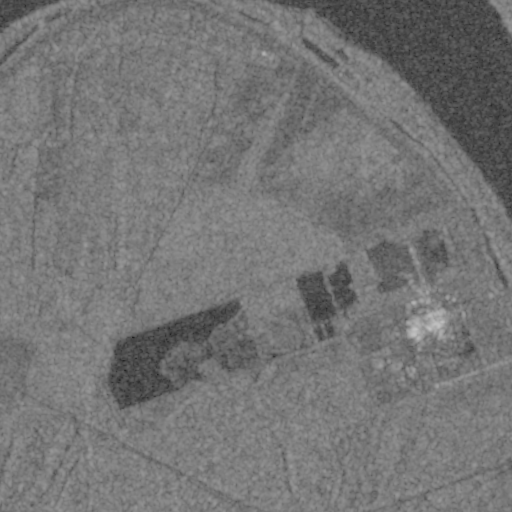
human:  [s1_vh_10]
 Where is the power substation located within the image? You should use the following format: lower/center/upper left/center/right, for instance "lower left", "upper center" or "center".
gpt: The power substation is located in the lower right of the image.
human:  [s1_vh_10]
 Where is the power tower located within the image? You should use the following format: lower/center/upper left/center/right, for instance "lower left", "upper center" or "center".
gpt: The power tower is located in the lower right of the image.
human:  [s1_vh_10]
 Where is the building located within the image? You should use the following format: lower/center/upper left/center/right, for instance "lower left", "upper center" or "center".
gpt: The building is located in the lower right of the image.
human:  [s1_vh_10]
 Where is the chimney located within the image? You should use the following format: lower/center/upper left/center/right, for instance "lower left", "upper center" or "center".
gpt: The chimney is located in the center right of the image.
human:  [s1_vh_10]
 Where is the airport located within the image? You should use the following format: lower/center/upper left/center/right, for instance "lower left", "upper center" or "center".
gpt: There is no airport in the image.

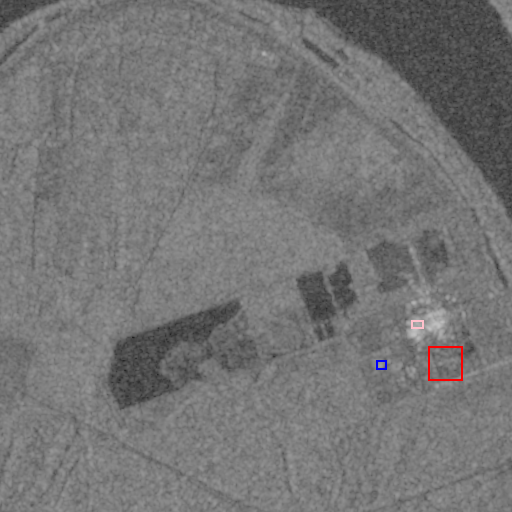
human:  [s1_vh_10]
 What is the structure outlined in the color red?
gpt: The structure outlined in red is a power substation.
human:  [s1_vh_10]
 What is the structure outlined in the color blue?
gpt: The structure outlined in blue is a building.
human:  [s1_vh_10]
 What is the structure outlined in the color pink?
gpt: The structure outlined in pink is a building.
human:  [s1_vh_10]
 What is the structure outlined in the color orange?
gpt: There is no orange outline.